Question: I have problem with html select when I bind the json to html select it will not show the 1st item on web page when I load the page first time

Html
'''
<div data-role="collapsible-set" id="poset">
<div data-role="collapsible" data-collapsed="false">
<h3>OP Select</h3>
<div class="ui-grid-b">
<div class="ui-block-a">
<div style="padding-top: 15px;">Vendor #</div>
</div>
<div class="ui-block-b">
<select id="vendorno">
</select>
</div>
<div class="ui-block-c">
<button type="submit" id="chooseVendor">Select</button>
</div>
</div>
<div class="ui-grid-b" id="poGrid">
<div class="ui-block-a">
<div style="padding-top: 15px;">PO #</div>
</div>
<div class="ui-block-b">
<select id="POno">
</select>
</div>
<div class="ui-block-c">
<button type="submit" id="choosePONum">Select</button>
</div>
</div>
'''
javascript
'''
$('#poGrid').hide();
$('#poInfos').hide();
var rootURLgetVendornosList = "webresources/vendors/getVendornosList";
//var rootURLgetVendornosList = "http://:8080/Info5059Case2v-war/webresources/vendors/getVendornosList";
$.getJSON(rootURLgetVendornosList,null,function(data,status,jqXHR){
renderVendorList(data);
}).error(function(jqXHR,textStatus,errorThrown){
console.log(textStatus+"-"+errorThrown);
});
//bind select #vendorno
function renderVendorList(data)
{
$(data).each(function(){
$('#vendorno').append("<option>"+ this +"</option>");
});
}
var rootURL3 = "webresources/PO/";
//var rootURL3 = "http://:8080/Info5059Case2v-war/webresources/PO/";
//bind select op select
$("#chooseVendor").click(function(){
$.getJSON(rootURL3 + "getALLPOForVendor/" + $('#vendorno').val(),null,function(data,status,jqXHR){
renderPOList(data);
}).error(function(jqXHR,textStatus,errorThrown){
console.log(textStatus+"-"+errorThrown);
});
});//chooseVendor
//bind select POno
function renderPOList(data)
{
$(data).each(function(){
$('#POno').append("<option>"+ this.ponumber +"</option>");
});
$('#poGrid').show();
}
'''
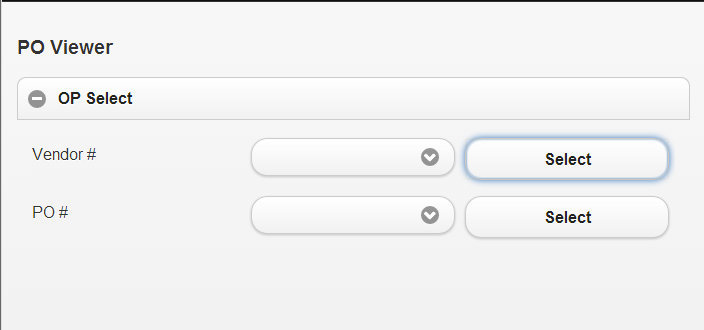
Answer: After appending items into select menu, you need to re-enhance / re-apply JQM styles. For select menu, call the below.
'''
$(".selector").selectmenu("refresh");
'''
Reference: <URL>